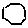
Label: hexagon